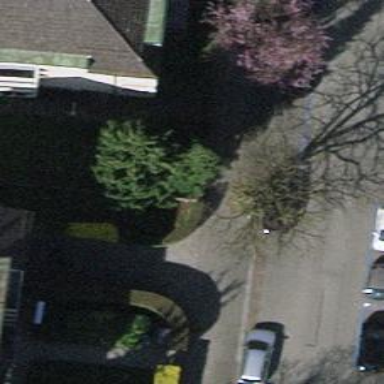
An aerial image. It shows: Avenue lined with trees.